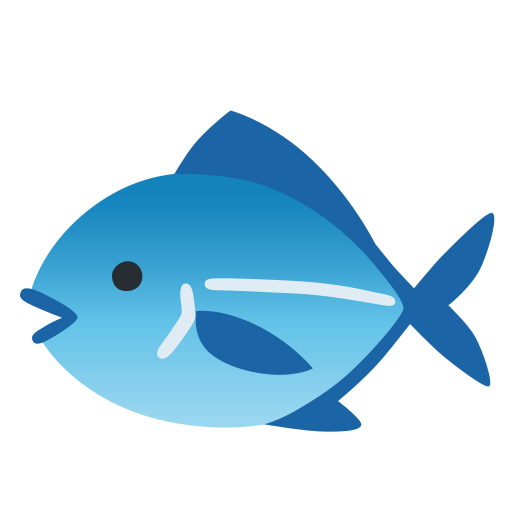
Emoji: 🐟